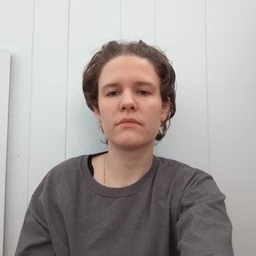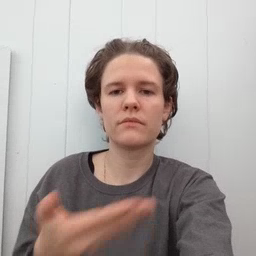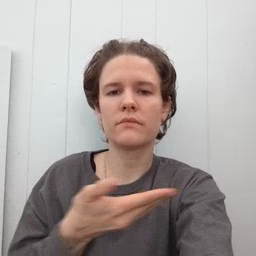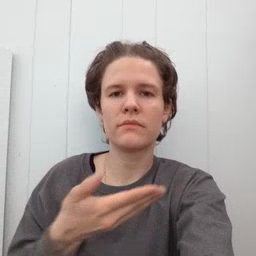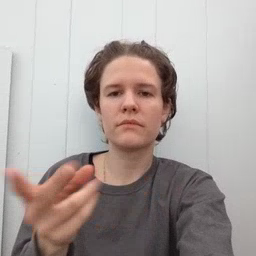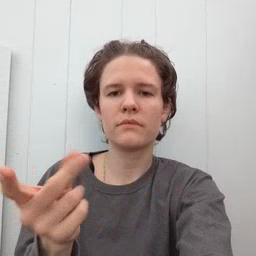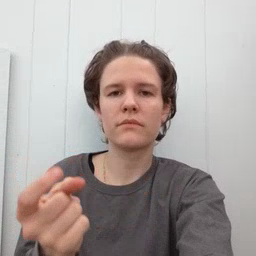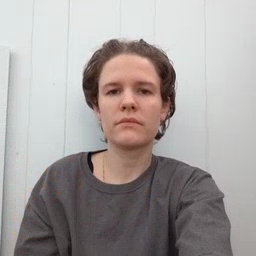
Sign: puppy